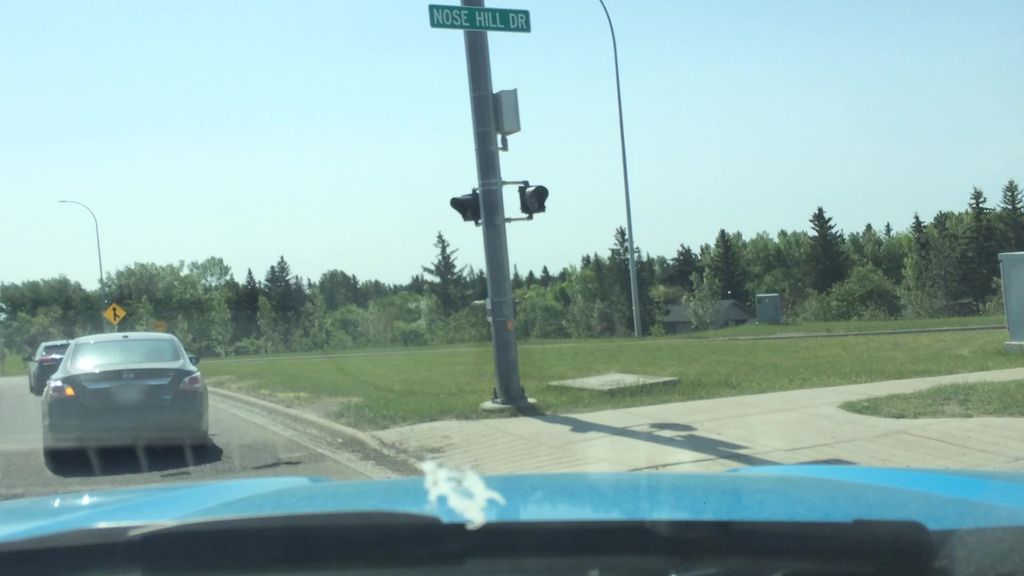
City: calgary